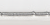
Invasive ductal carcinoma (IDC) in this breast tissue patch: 0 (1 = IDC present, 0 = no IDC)